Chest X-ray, PA view. Patient: 55 years old, sex M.
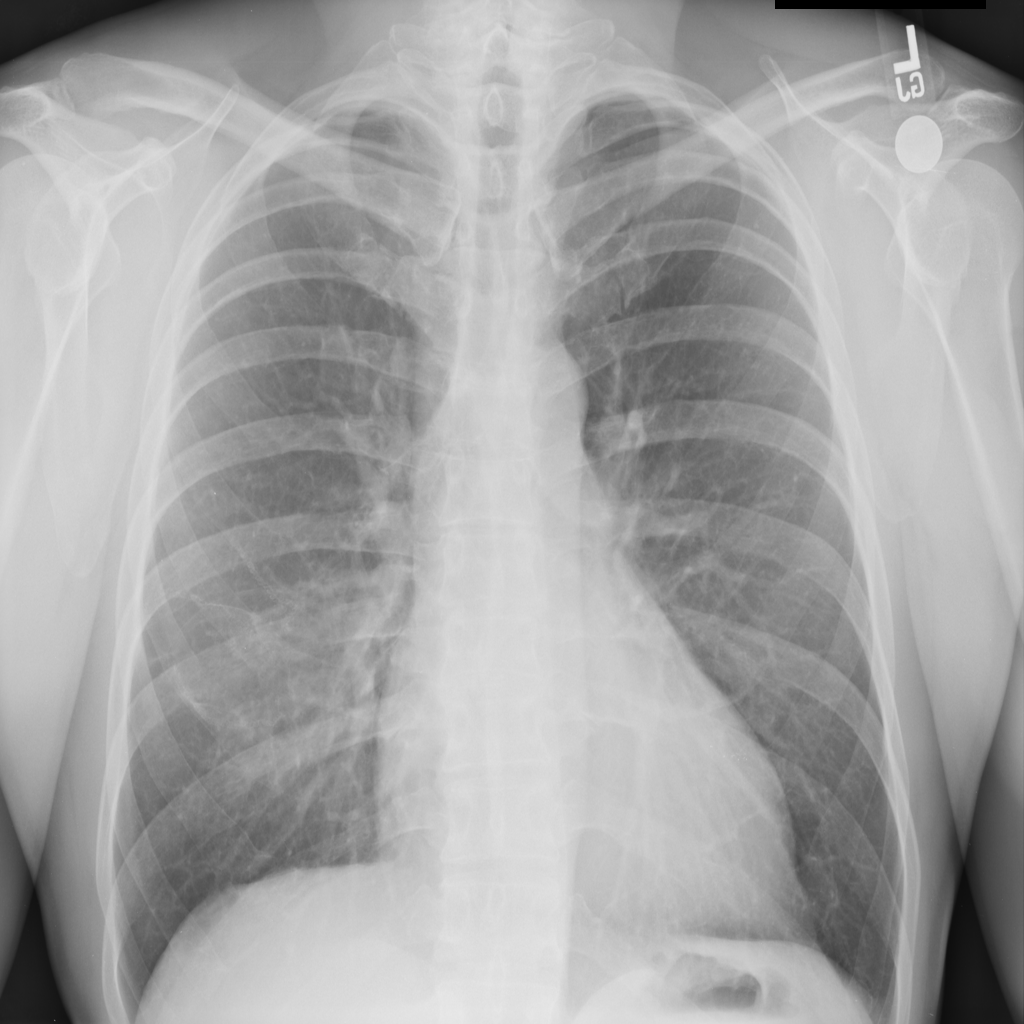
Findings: No Finding